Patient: sex F, age 41
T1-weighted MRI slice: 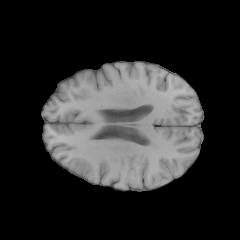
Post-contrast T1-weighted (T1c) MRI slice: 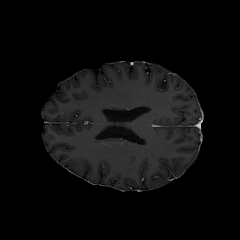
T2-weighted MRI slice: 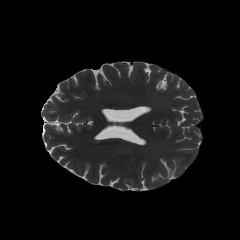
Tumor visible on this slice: no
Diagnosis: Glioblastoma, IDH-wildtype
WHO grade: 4